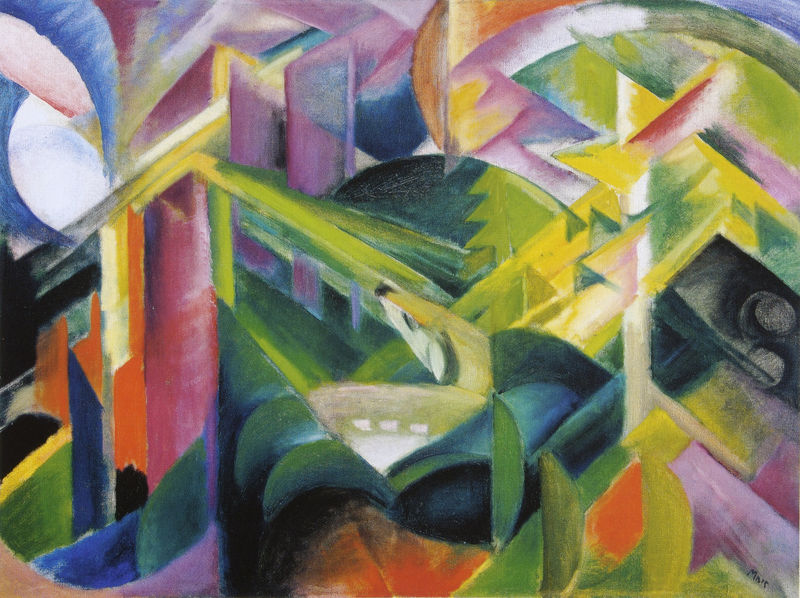
Titel: Reh im Klostergarten
Künstler: Franz Marc
Standort: München
Institution: Städtische Galerie im Lenbachhaus
Schlagwörter: baum, blau, gemälde, himmel, kopf, schatten, weiß, bäume, dreieck, gelb, grün, impressionismus, kubismus, landschaft, bunt, licht, nase, ohr, orange, pfeiler, rücken, schwarz, gras, rot, tier, wiese, expressionismus, öl, natur, sonne, auge, pflanzen, rosa, wald, kreis, oval, reiter, rund, fell, liegen, bogen, abstrakt, berge, farben, modern, farbe, formen, lila, violett, linien, industrie, wild, balken, flucht, rechtecke, bögen, futurismus, mond, eckig, rechteck, türme, futuristisch, strahlen, farbflächen, lichtung, form, violet, konturen, kreise, macke, tanne, ecken, flecken, diagonal, geometrisch, zacken, fuchs, kitz, reh, schnauze, struktur, tannenbaum, lichtflecke, zentrum, kanten, geometrie, blauer reiter, kuben, geraden, kandinsky, konstruktivismus, chagall, grell, quadratisch, fells, dreidimensional, winkel, mischtöne, franz marc, marc, hochragend, blaue reiter, aneinander, auflösung, balkem, dreieick, ekce, feininger, gegensatz, ineinenader, orphistisch, stadtverkehr, strecken tier, strukturen, fluht, makce, kuismus, amond